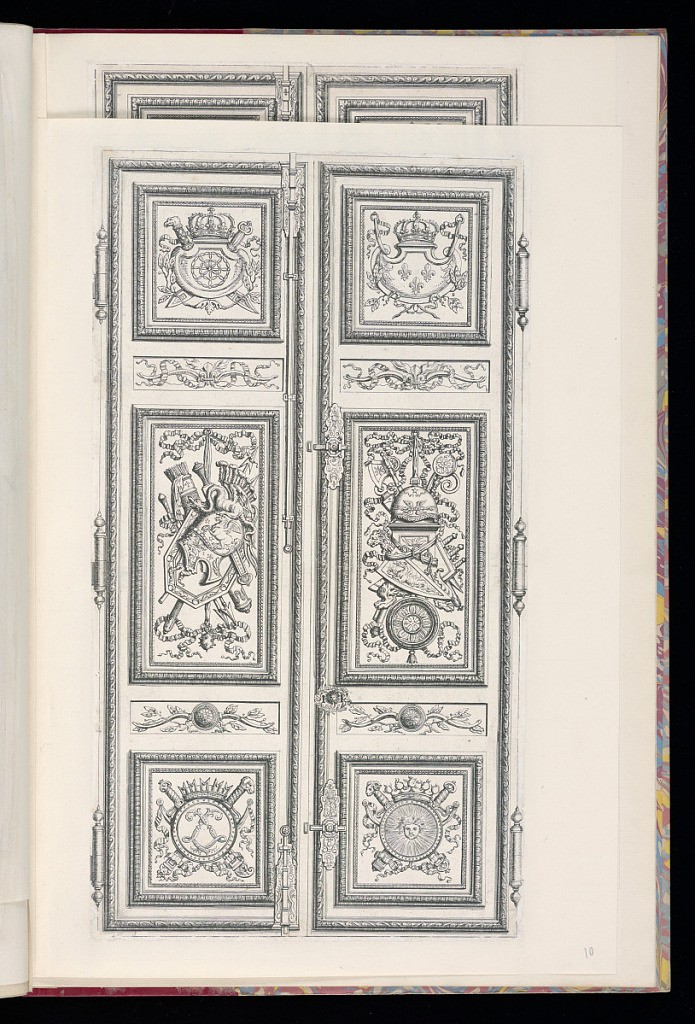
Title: Design for Doors for a Porte Cochère
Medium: Etching and engraving on laid paper
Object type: Print
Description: Elevation of a set of double doors decorated with panels of ornament motifs including crowned cartouche, wave pattern, lamb tongue, branches, trophies, mascaron, and ribbon.